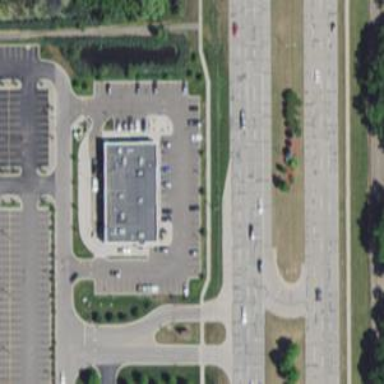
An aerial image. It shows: Secondary road with separate sidewalks.